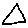
Label: triangle